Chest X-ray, AP view. Patient: 77 years old, sex M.
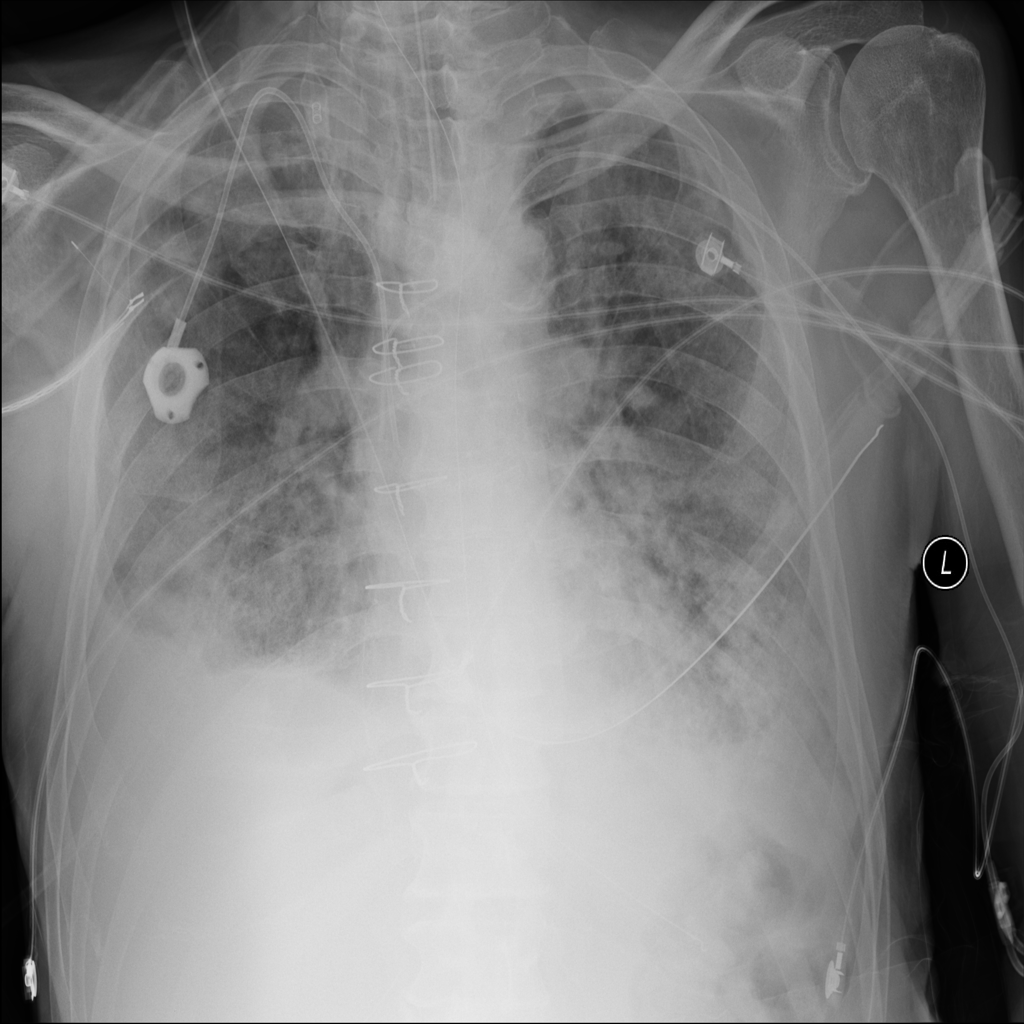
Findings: Infiltration